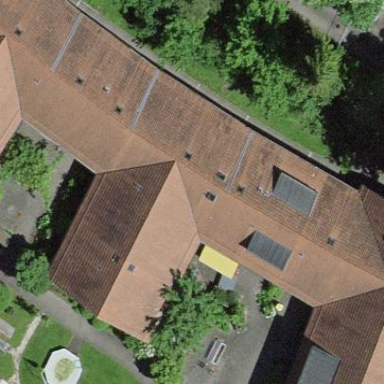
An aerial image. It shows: Nursing home building.